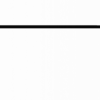
Label: dusty